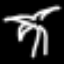
Label: palm tree